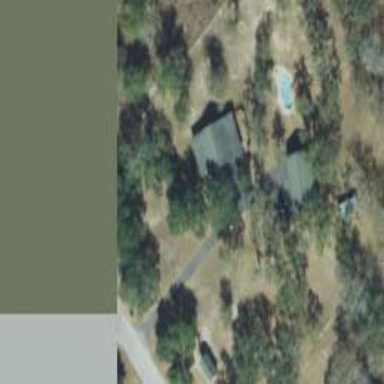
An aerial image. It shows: Driveway.